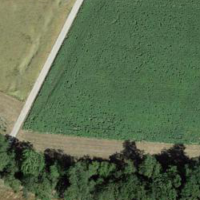
EUNIS habitat code: 52
Species observed at this site:
Prunus padus